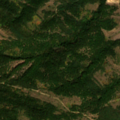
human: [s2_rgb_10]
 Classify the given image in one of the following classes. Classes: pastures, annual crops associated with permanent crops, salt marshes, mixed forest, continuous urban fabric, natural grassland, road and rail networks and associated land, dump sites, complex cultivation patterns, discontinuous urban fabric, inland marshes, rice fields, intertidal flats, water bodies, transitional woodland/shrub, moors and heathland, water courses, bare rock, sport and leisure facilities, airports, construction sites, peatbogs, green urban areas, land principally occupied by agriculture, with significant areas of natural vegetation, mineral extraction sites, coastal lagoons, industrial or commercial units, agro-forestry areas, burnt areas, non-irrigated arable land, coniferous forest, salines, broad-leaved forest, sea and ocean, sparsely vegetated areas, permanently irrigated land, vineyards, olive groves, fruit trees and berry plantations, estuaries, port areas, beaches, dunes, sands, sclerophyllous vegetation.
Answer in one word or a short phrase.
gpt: land principally occupied by agriculture, with significant areas of natural vegetation, broad-leaved forest, transitional woodland/shrub